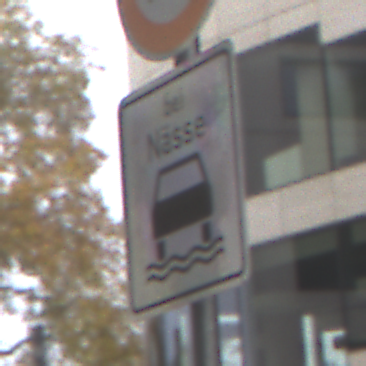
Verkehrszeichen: BeiNaesse
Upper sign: Geschwindigkeit90
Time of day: Midday
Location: Outdoor (Urban)
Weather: Overcast
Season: NotSpecified
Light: Natural